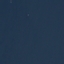
Land use / land cover class: SeaLake